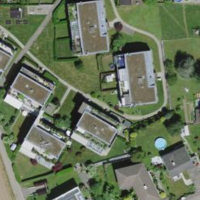
EUNIS habitat code: 55
Species observed at this site:
Cornus sanguinea